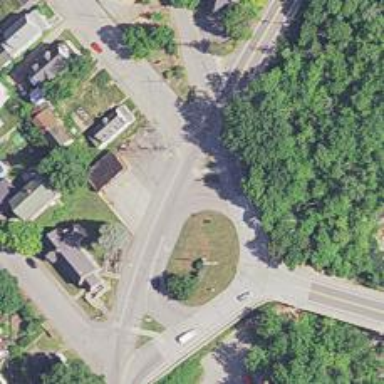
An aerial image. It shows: Roundabout on trunk road with asphalt surface.